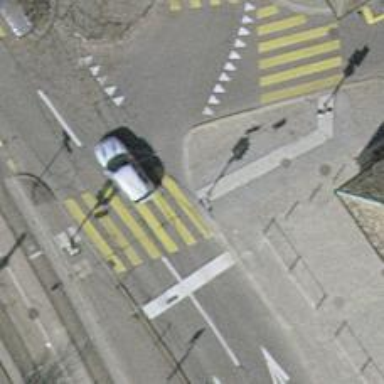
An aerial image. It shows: Paved footway with crossing.